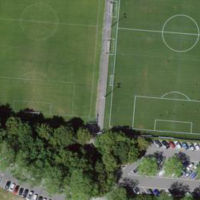
EUNIS habitat code: 53
Species observed at this site:
Cirsium arvense